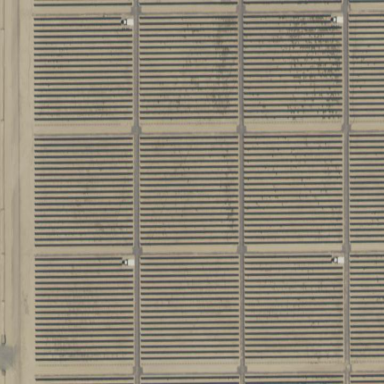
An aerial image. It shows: Solar power generator utilizing photovoltaic panels.